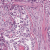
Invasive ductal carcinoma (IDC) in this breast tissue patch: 1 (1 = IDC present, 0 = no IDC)